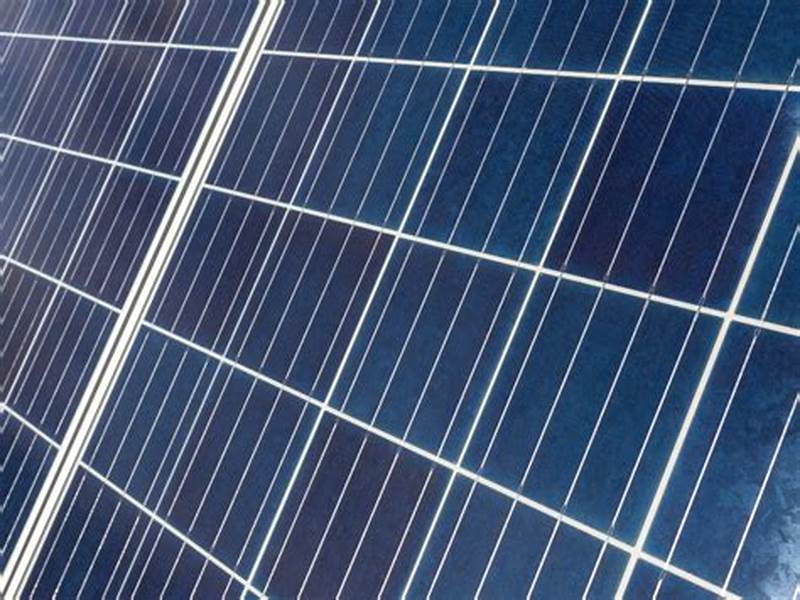
Label: Clean